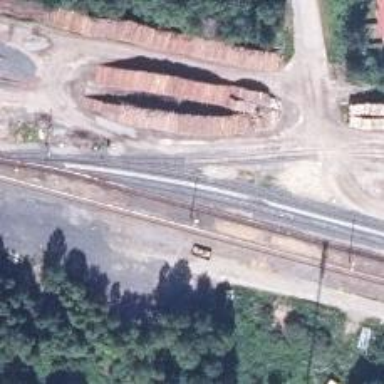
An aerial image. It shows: Railway siding with rails.